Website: crate-barrel
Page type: stored-credit-cards
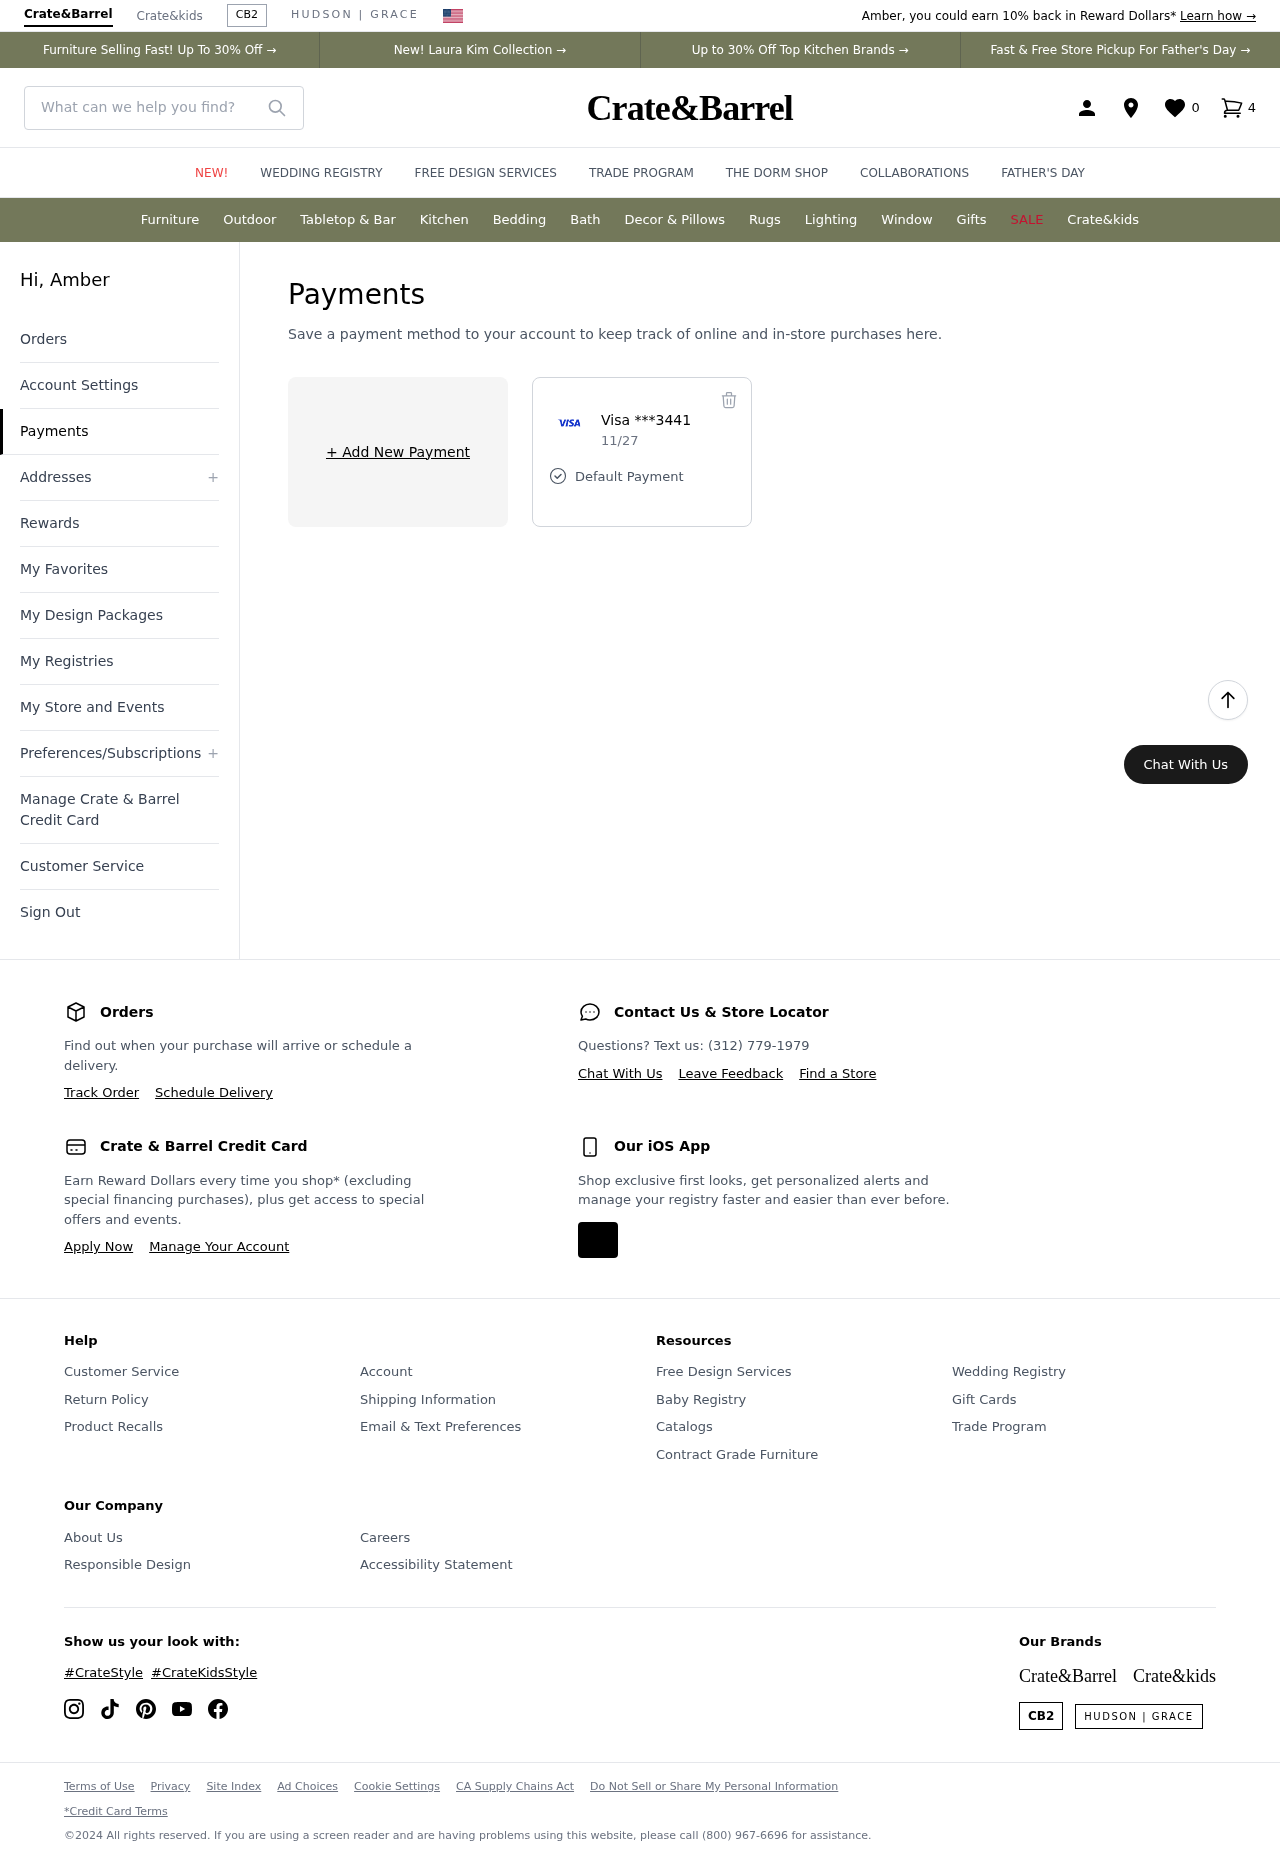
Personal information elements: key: PII_CARD_EXPIRY
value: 11/27
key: PII_CARD_LAST4
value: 3441
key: PII_CARD_TYPE
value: Visa
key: PII_FIRSTNAME
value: Amber
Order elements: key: ORDER_NUM_ITEMS
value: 4
Search elements: key: HEADER_SEARCH
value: What can we help you find?
Other elements: key: FAVORITES_COUNT
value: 0